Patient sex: F
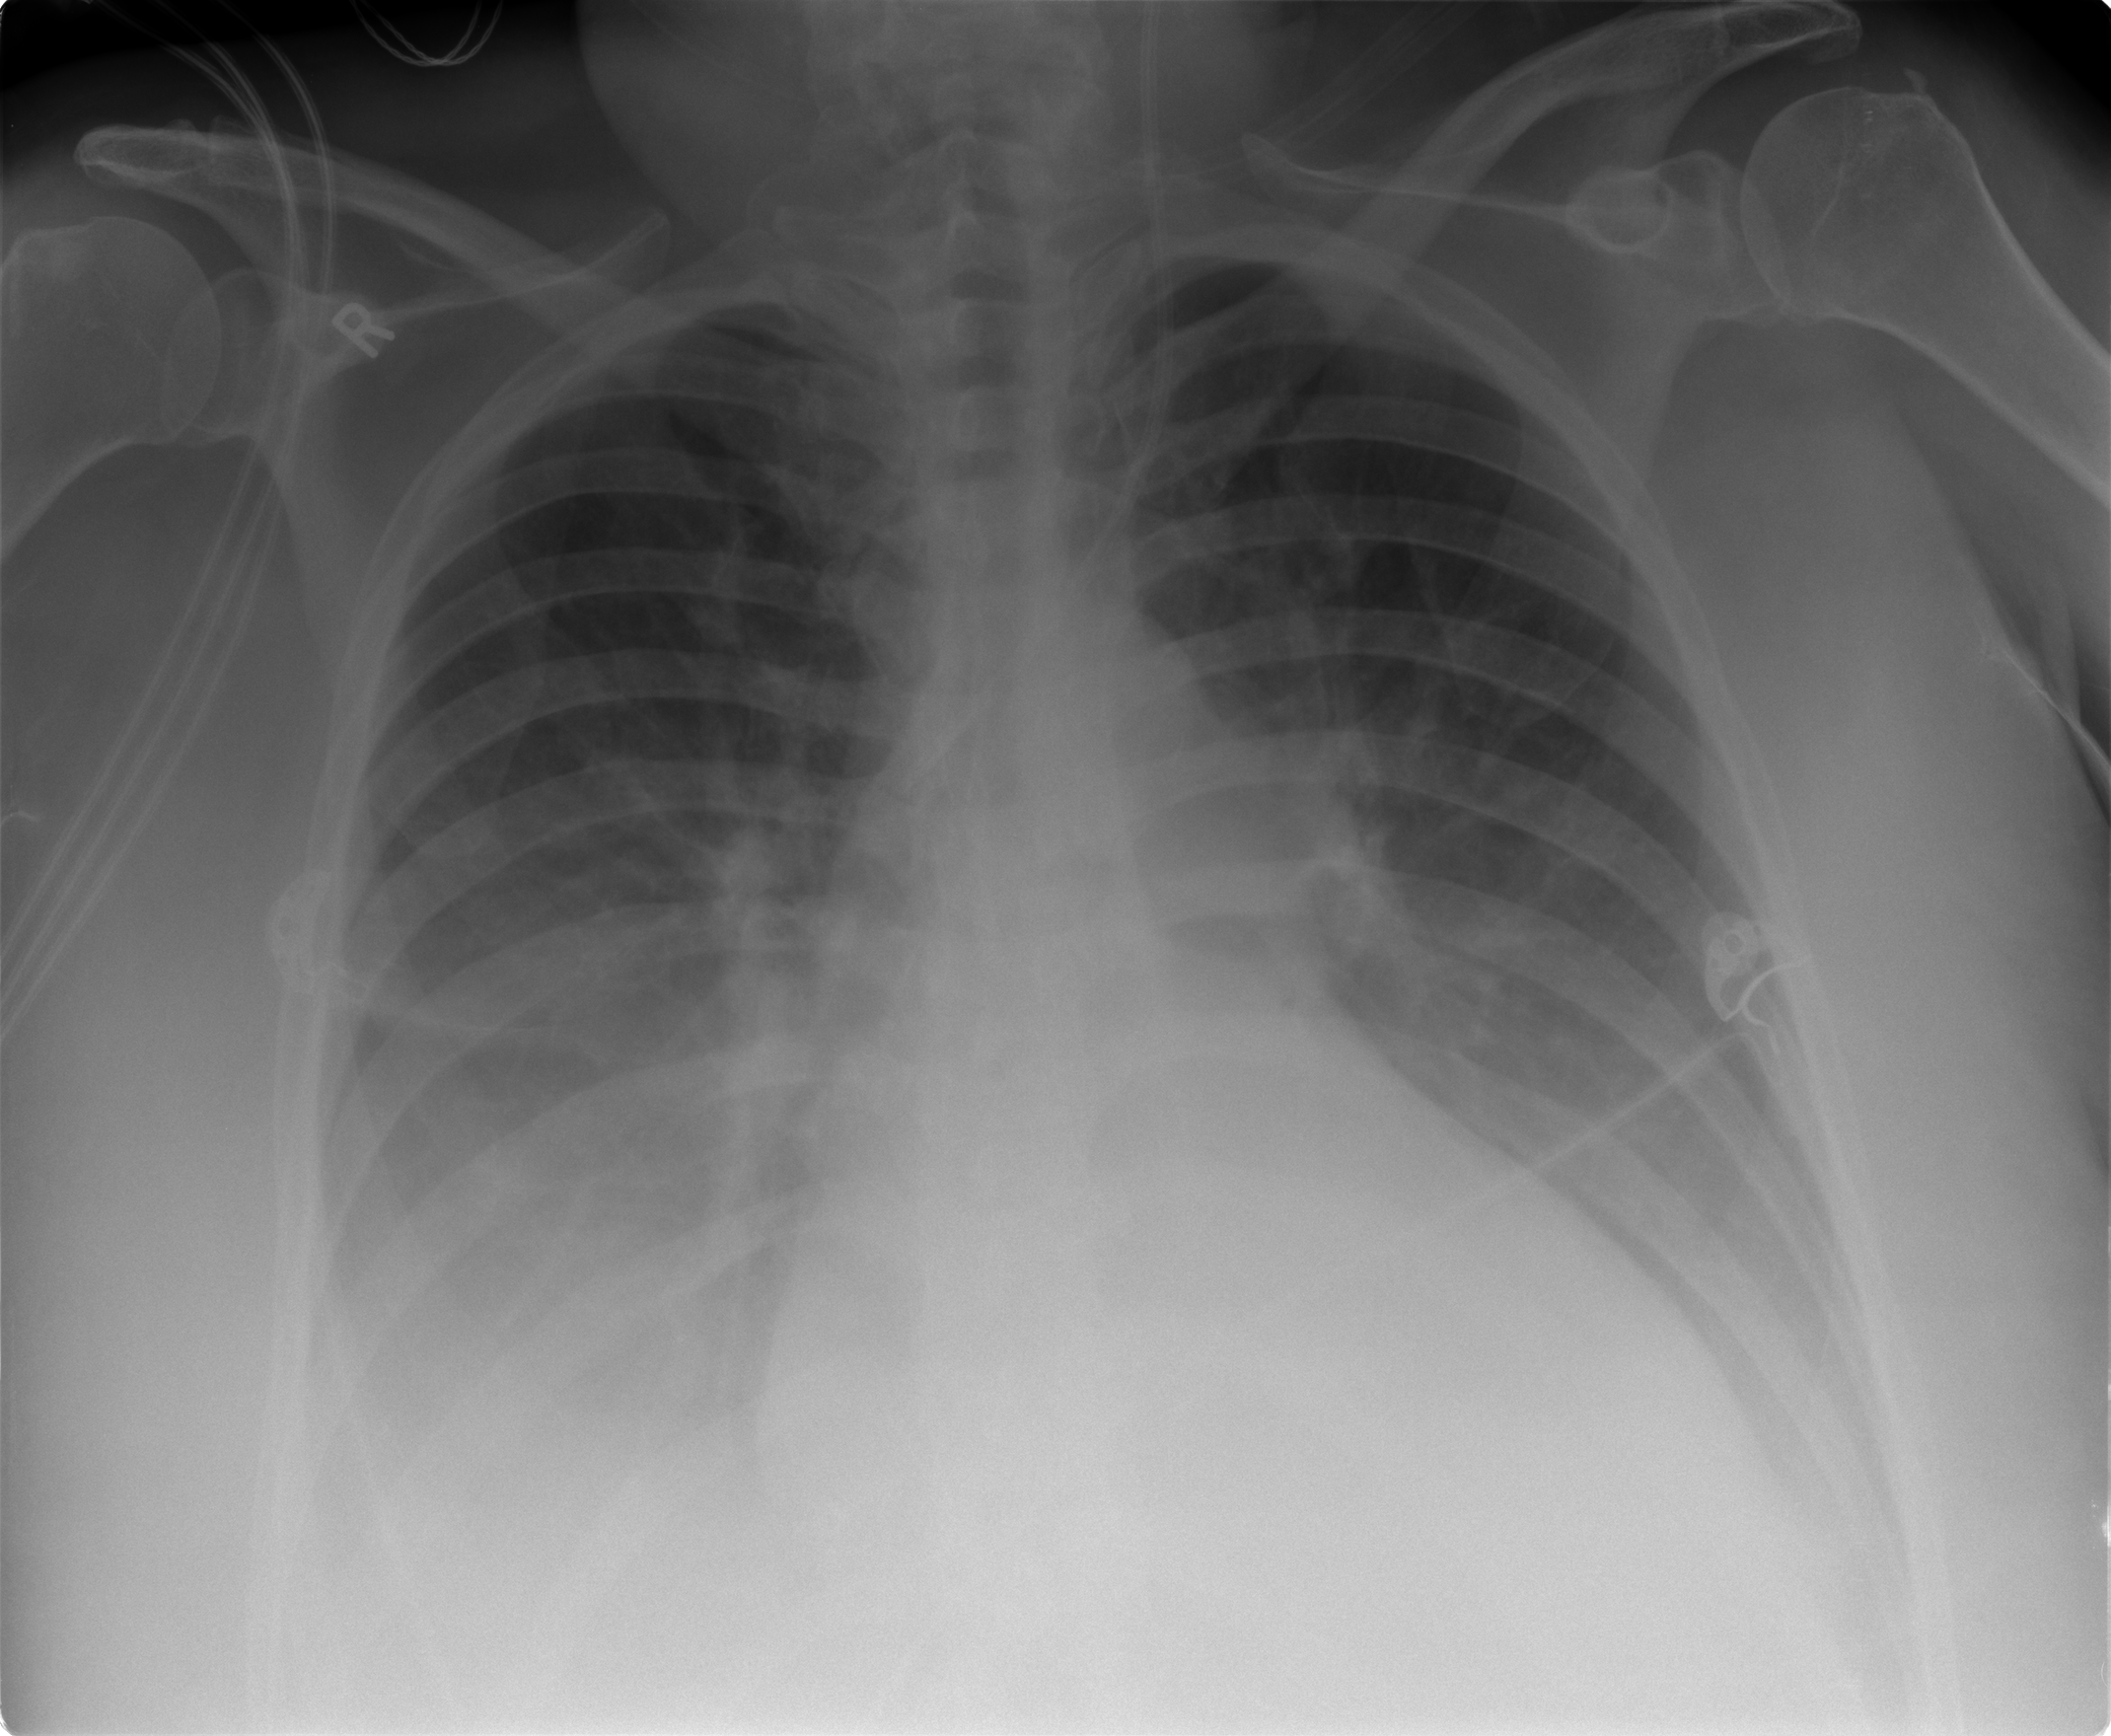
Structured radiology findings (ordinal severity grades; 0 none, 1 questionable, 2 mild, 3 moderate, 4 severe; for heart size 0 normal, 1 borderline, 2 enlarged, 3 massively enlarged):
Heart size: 3
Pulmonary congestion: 3
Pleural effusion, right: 3
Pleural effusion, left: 3
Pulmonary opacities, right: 0
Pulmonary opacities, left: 0
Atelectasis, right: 3
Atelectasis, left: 2